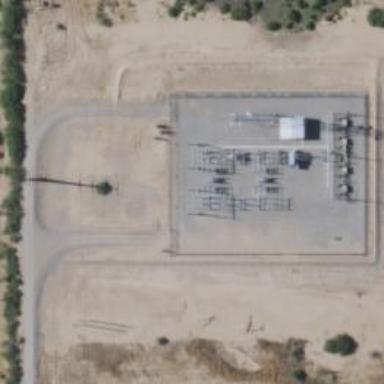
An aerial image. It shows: Switch used for power control.